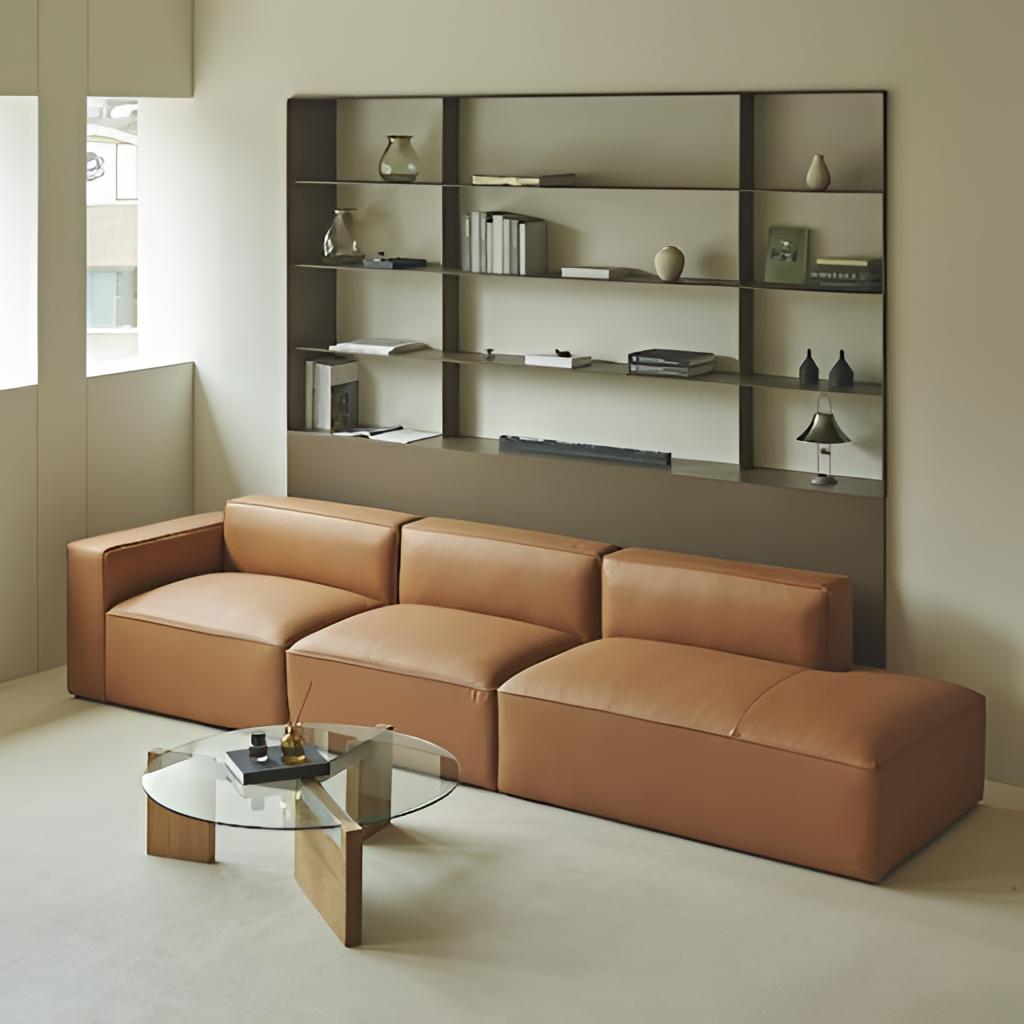
living room, leather sofa, beige paint wallpaper, with solid pattern, modern, beige carpet flooring, with plain pattern